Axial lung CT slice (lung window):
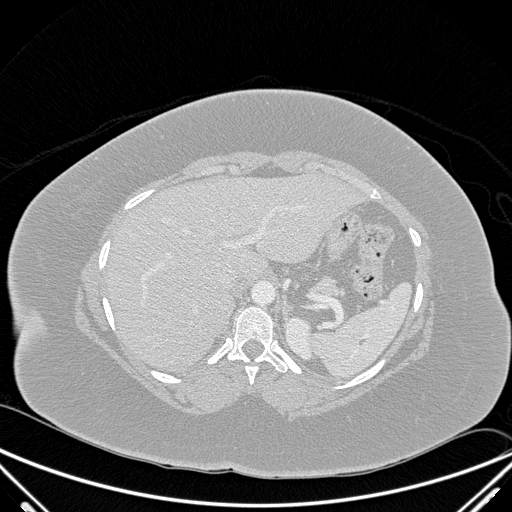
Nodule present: no